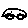
Label: car